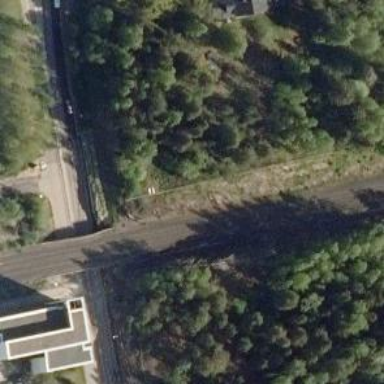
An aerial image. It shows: Railway signal with catenary mast.